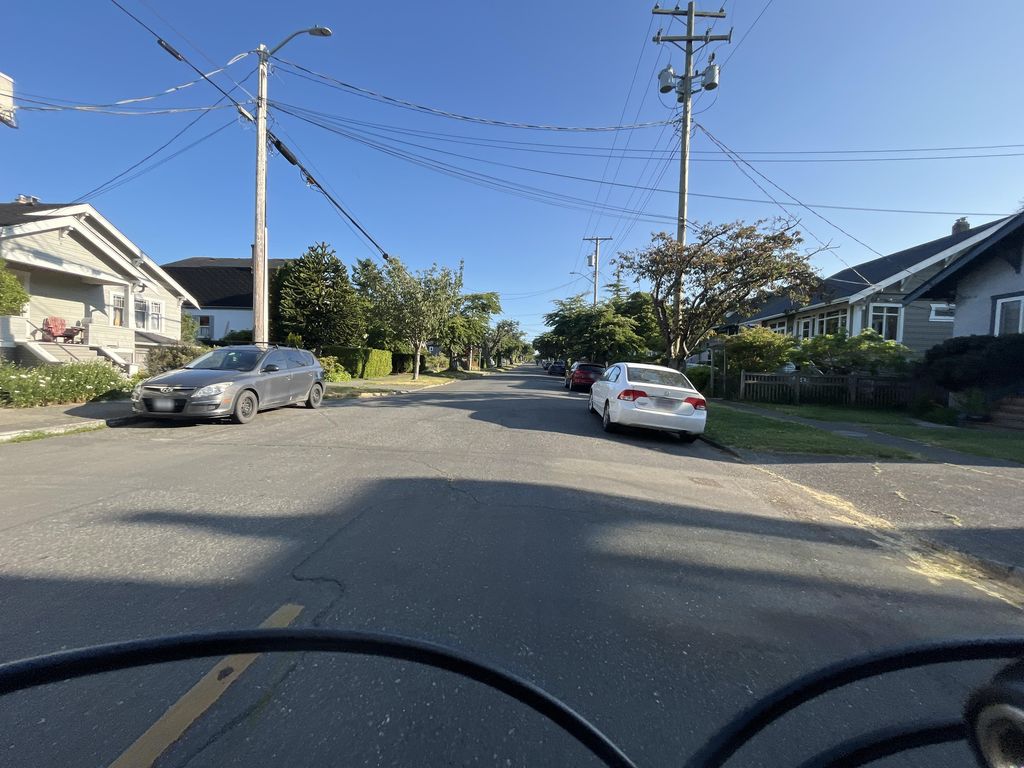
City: victoria